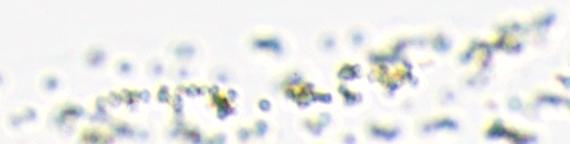
Label: Phaeocystis